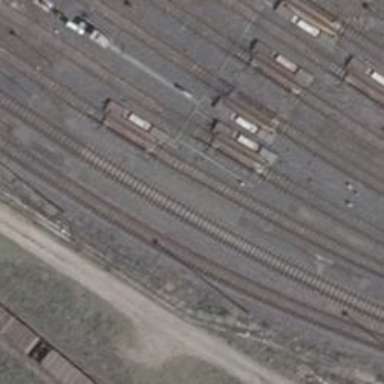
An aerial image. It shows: Railway spur service.